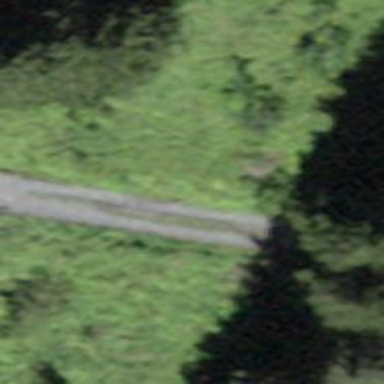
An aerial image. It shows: Track with grade 3 surface.